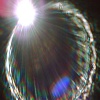
Label: sunburn